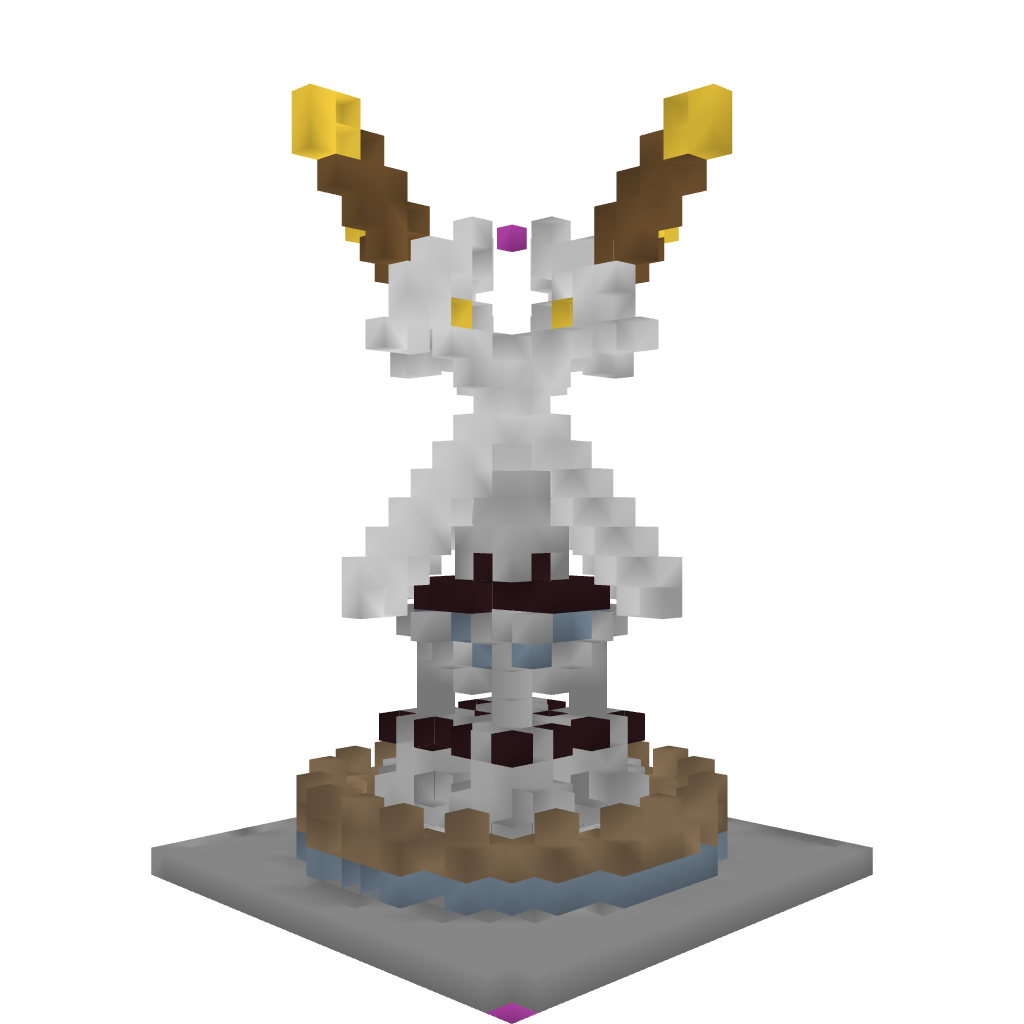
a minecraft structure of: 4 Sword Fountain